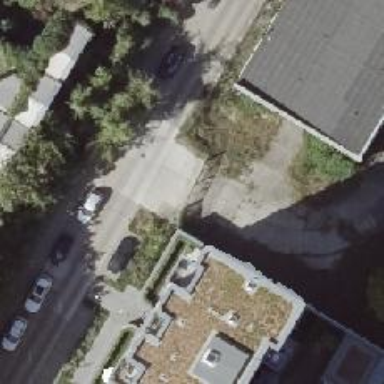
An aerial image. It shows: Concrete driveway designated as service road.